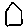
Label: house